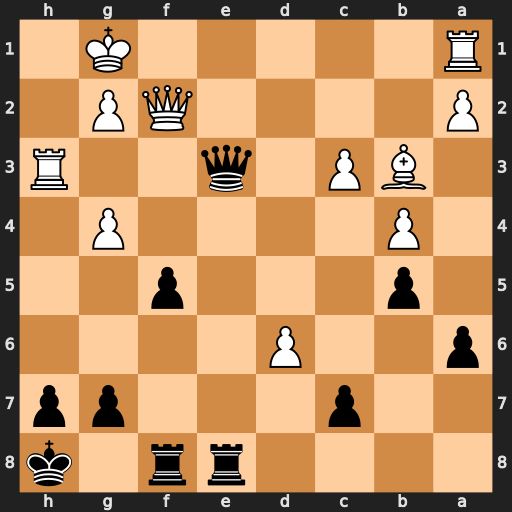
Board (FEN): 4rr1k/2p3pp/p2P4/1p3p2/1P4P1/1BP1q2R/P4QP1/R5K1
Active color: b
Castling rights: -
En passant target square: -
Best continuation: Qxf2+ Kxf2 fxg4+ Kg1 gxh3